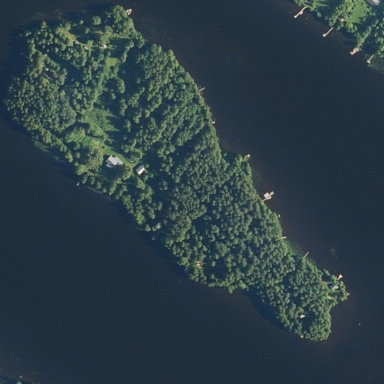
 with mixed leaf types and cycles. It is situated on island."